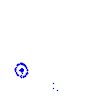
Particle: proton